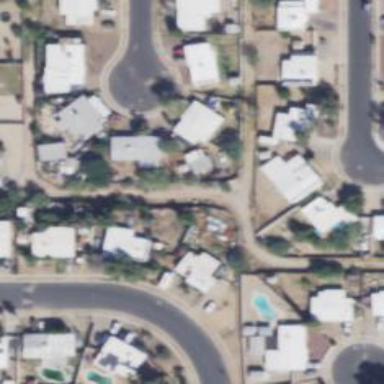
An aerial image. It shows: Alley classified as service road.